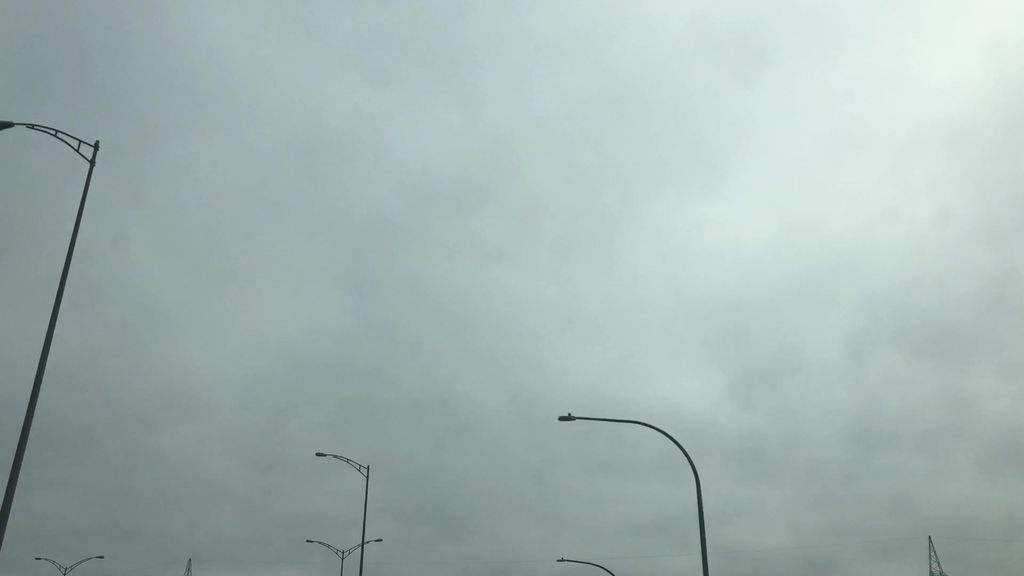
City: montreal